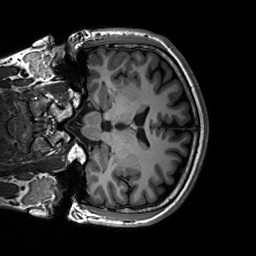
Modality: T1w
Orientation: coronal
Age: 28
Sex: male
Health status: healthy
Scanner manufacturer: siemens
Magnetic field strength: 3 T
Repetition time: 2.3 s
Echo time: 0.00236 s